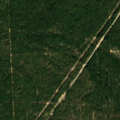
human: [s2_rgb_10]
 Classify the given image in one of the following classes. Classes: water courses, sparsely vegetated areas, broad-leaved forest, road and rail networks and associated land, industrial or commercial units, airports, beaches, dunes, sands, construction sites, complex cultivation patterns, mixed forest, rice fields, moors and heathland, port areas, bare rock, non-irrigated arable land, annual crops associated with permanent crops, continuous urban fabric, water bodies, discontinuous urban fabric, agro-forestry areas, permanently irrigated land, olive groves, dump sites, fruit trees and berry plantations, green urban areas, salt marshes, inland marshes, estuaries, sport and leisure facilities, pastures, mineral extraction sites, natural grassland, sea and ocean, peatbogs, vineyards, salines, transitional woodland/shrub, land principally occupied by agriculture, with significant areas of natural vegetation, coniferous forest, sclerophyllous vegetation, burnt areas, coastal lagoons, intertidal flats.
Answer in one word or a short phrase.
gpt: coniferous forest